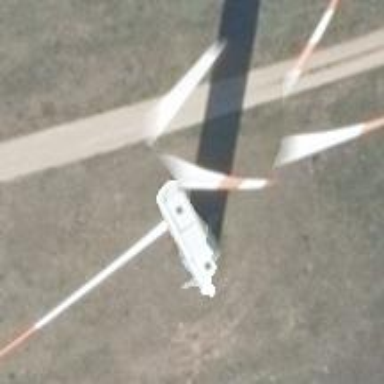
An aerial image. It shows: Wind power generator employing wind turbines.